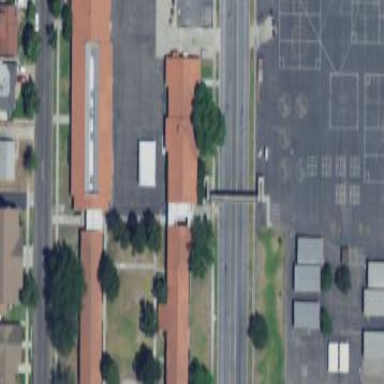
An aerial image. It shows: School building.